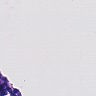
Metastatic tissue present: no